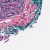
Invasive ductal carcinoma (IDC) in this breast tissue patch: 0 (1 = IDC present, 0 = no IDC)